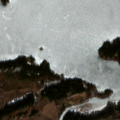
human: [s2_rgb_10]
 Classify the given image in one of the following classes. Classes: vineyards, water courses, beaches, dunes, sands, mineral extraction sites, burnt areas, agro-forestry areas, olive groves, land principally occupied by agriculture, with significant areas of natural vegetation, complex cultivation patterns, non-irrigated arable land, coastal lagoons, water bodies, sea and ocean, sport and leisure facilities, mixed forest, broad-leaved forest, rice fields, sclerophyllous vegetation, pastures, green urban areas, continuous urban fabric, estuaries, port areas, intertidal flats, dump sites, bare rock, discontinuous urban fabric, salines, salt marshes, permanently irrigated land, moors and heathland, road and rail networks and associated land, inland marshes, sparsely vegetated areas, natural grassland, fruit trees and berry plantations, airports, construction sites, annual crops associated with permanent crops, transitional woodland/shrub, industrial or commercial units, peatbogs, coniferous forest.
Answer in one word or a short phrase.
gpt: land principally occupied by agriculture, with significant areas of natural vegetation, mixed forest, water bodies